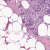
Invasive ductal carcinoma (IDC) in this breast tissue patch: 1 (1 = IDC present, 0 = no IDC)